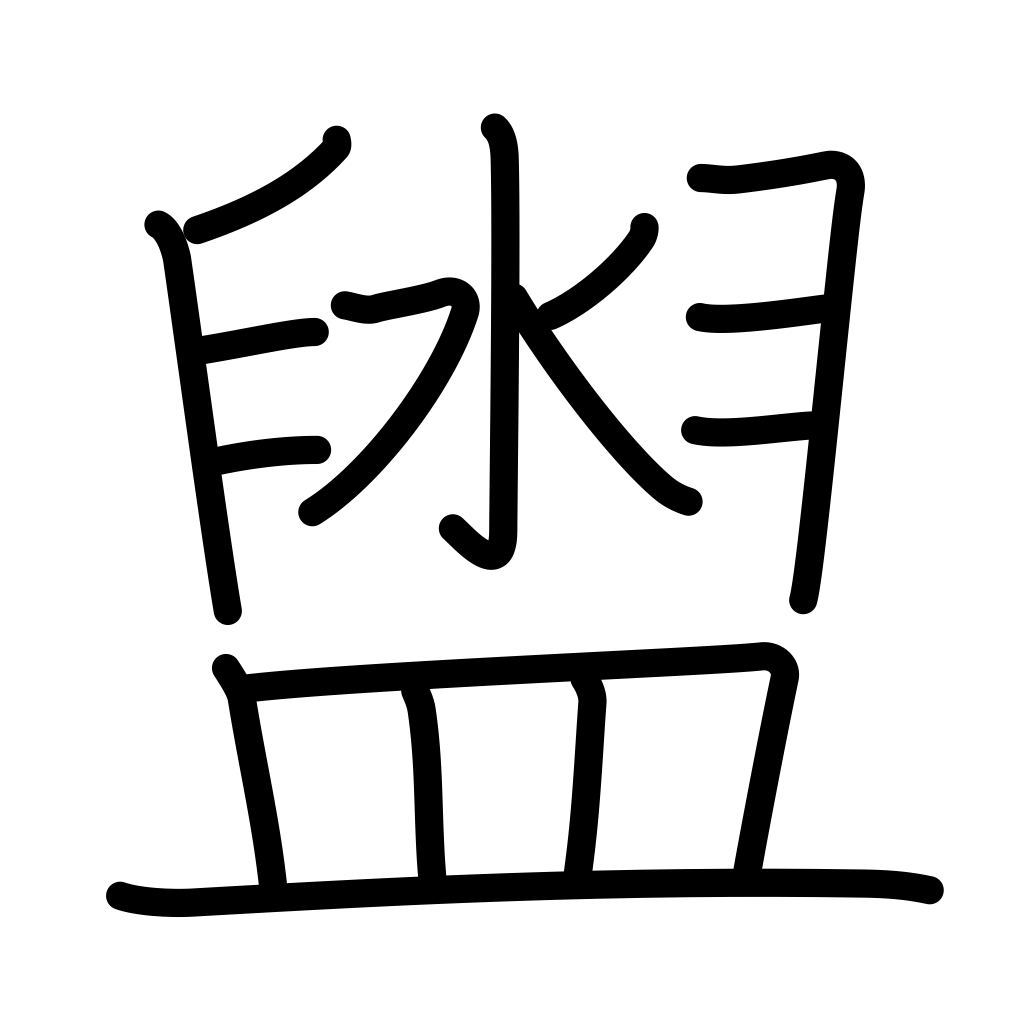
Meaning: tub, washbasin